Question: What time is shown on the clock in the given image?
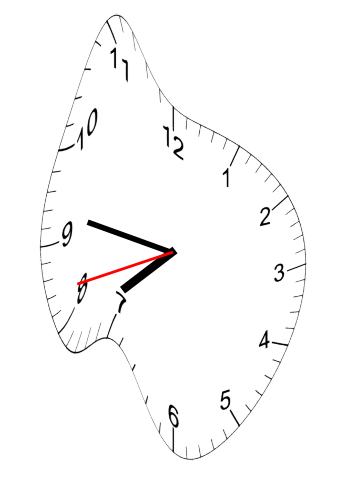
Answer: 07:46:42